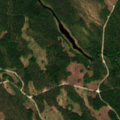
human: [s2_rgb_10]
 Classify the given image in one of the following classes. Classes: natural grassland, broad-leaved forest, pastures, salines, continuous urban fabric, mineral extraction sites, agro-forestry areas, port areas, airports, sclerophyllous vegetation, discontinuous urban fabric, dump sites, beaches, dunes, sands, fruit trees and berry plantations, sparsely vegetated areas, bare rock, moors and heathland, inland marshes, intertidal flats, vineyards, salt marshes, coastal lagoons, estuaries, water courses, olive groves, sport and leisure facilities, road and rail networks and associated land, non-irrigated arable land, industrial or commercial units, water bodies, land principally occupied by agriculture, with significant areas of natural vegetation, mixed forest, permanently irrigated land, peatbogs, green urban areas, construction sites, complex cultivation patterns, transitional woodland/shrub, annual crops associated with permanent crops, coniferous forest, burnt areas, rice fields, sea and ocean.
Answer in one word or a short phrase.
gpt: coniferous forest, mixed forest